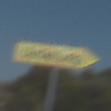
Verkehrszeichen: UmleitungswegweiserRechtsweisend
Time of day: Midday
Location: Outdoor (Nature)
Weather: Clear
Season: NotSpecified
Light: Natural